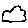
Label: cloud